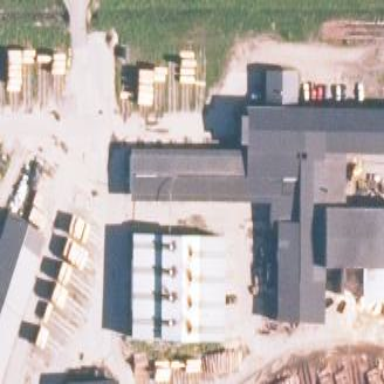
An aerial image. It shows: Industrial building housing sawmill.